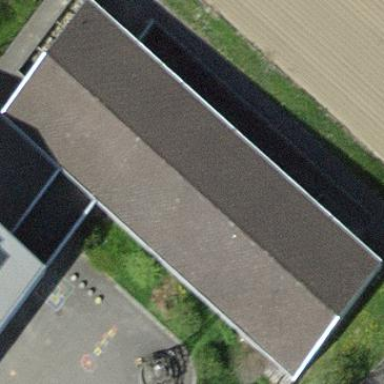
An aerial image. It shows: School building.